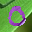
Label: 0